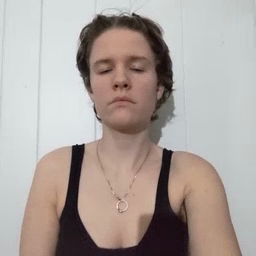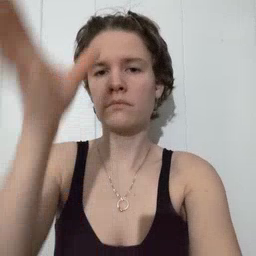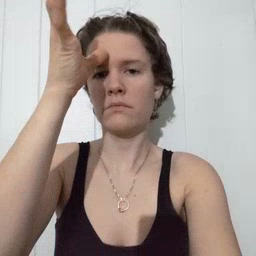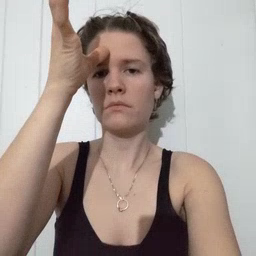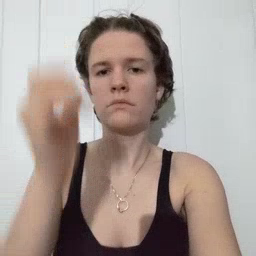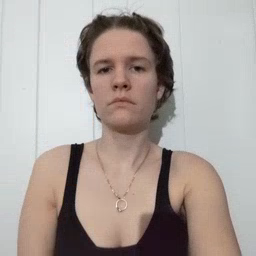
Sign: dad